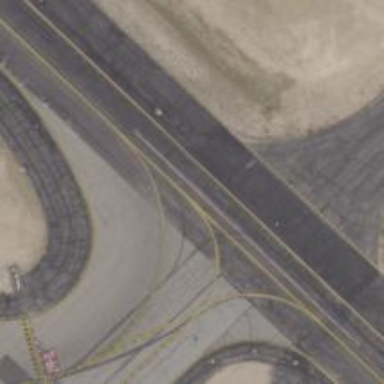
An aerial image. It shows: Image of taxiway at airport.